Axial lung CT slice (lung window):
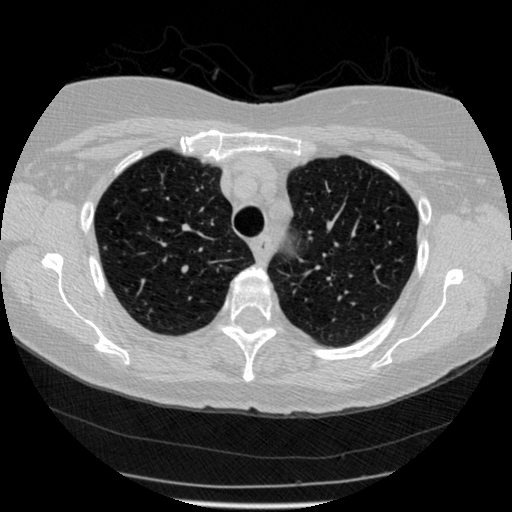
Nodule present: no